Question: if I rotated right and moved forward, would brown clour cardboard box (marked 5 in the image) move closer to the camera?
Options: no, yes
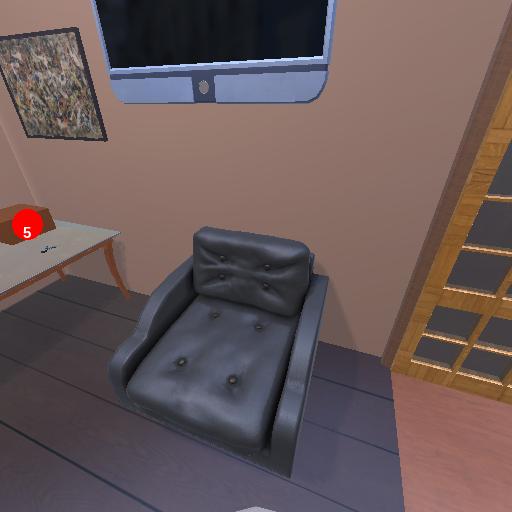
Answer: no